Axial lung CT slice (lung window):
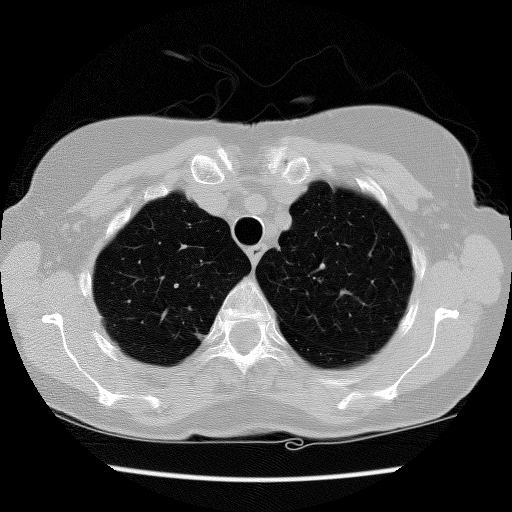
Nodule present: no